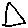
Label: triangle